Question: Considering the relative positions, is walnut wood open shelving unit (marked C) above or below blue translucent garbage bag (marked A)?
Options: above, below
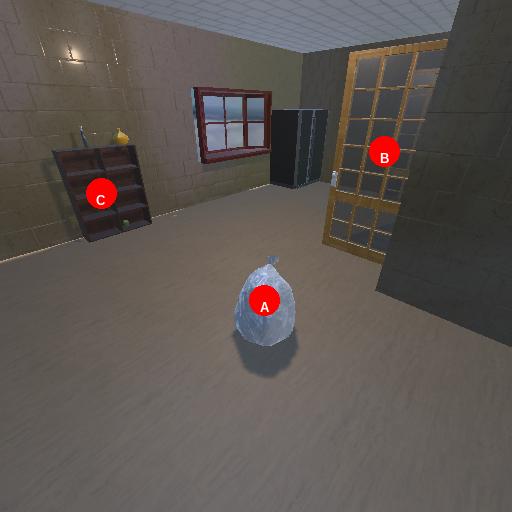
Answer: above